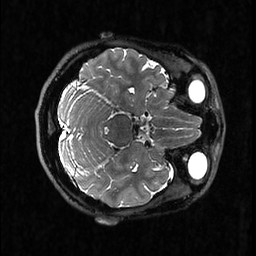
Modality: T2w
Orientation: axial
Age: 23
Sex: female
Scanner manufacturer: ge
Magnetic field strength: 3 T
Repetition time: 3.202 s
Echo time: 0.06609 s